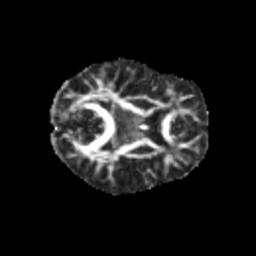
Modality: FA
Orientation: axial
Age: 12
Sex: female
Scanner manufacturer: siemens
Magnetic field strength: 3 T
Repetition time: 3.8 s
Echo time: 0.07 s